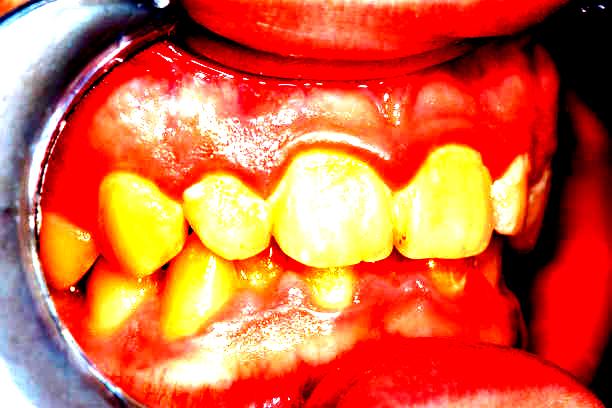
Condition: Calculus